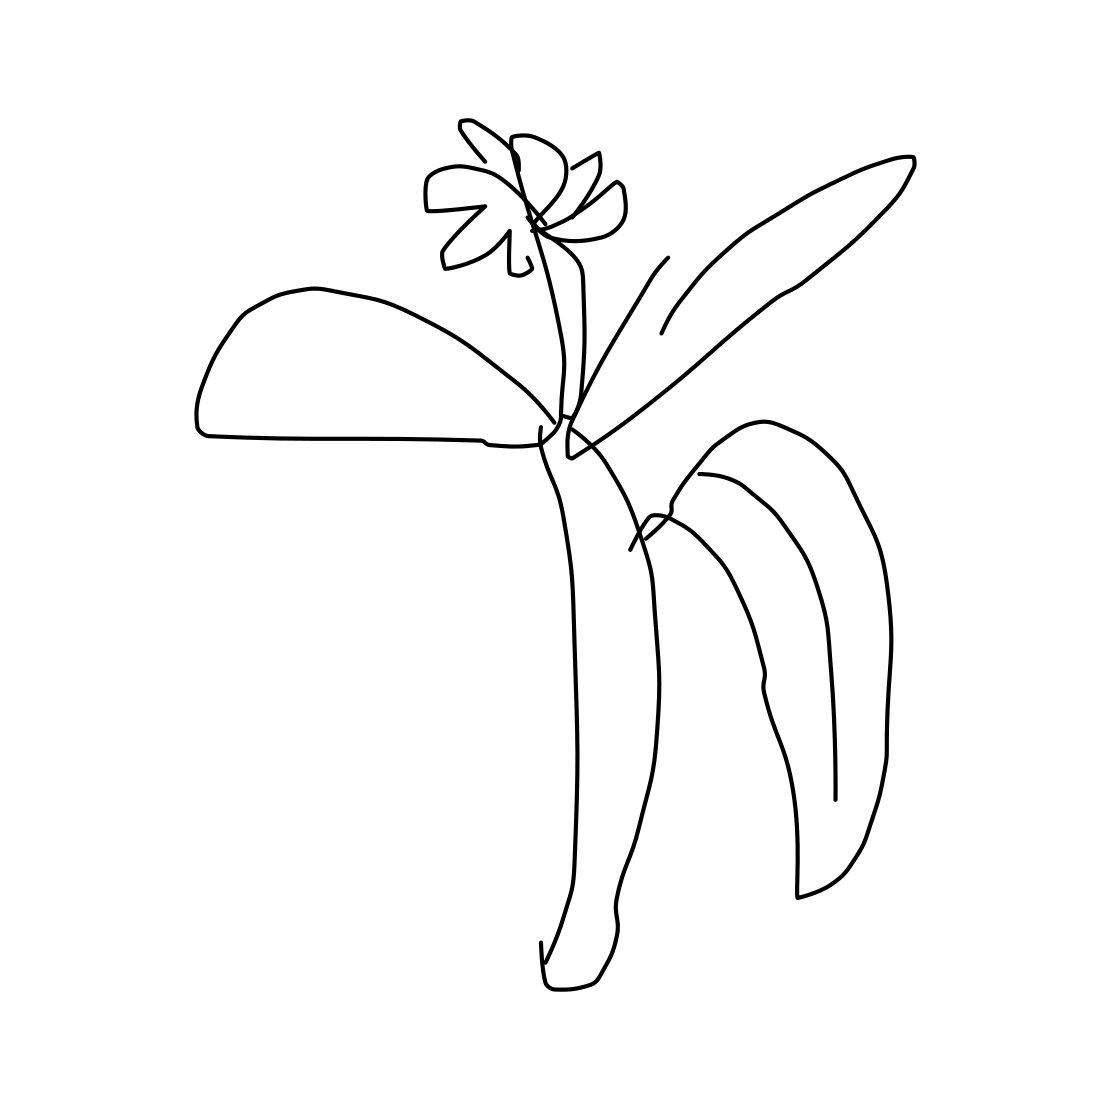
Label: bush